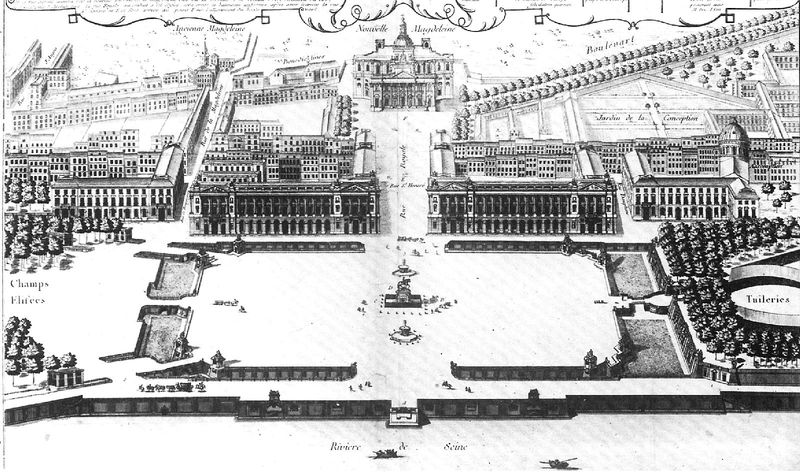
Titel: Entwurf für den Place Louis XV ( heute: Place de la Concorde ) von Le Rouge
Institution: Paris, Musée Carnavalet
Schlagwörter: bäume, fluss, stadt, paris, straße, säulen, zeichnung, dach, park, schloss, architektur, häuser, wald, brunnen, pferd, garten, mauer, allee, hof, platz, seine, kuppel, treppen, palast, denkmal, groß, plan, gärten, louvre, bauplan, seitenflügel, stadtteil, von oben, stadthäuser, tuilerien, wawld, champs elisees